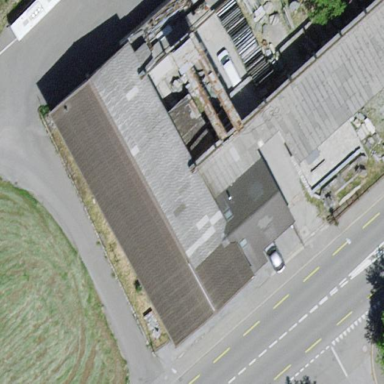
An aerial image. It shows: Industrial building.